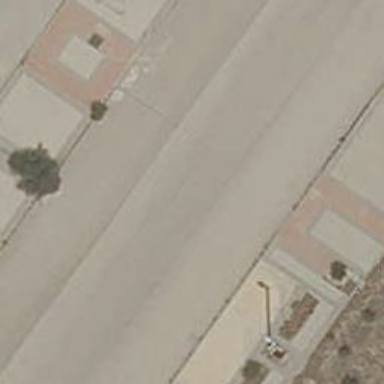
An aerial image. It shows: Uncontrolled zebra crossing on the road.